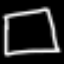
Label: square